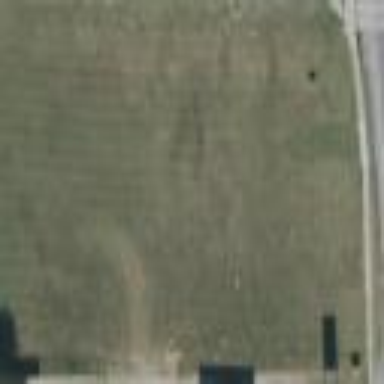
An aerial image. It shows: Grassy plot designated for grass land use.